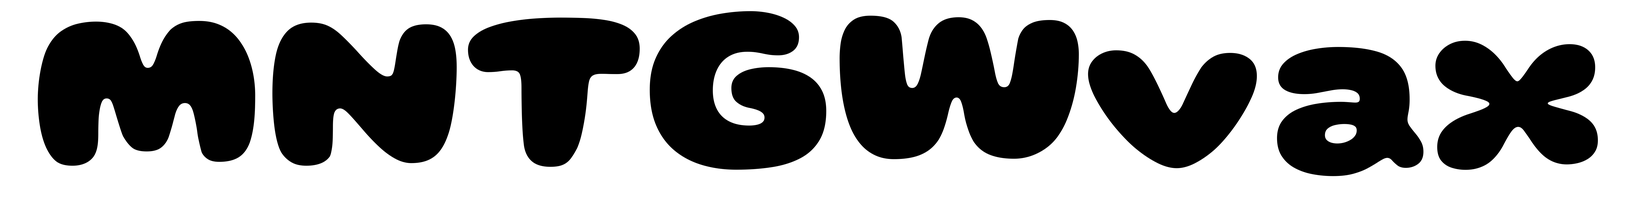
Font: Gluten_ExtraBold